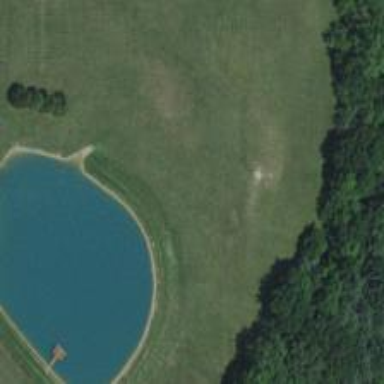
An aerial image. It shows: Serene pond surrounded by nature.